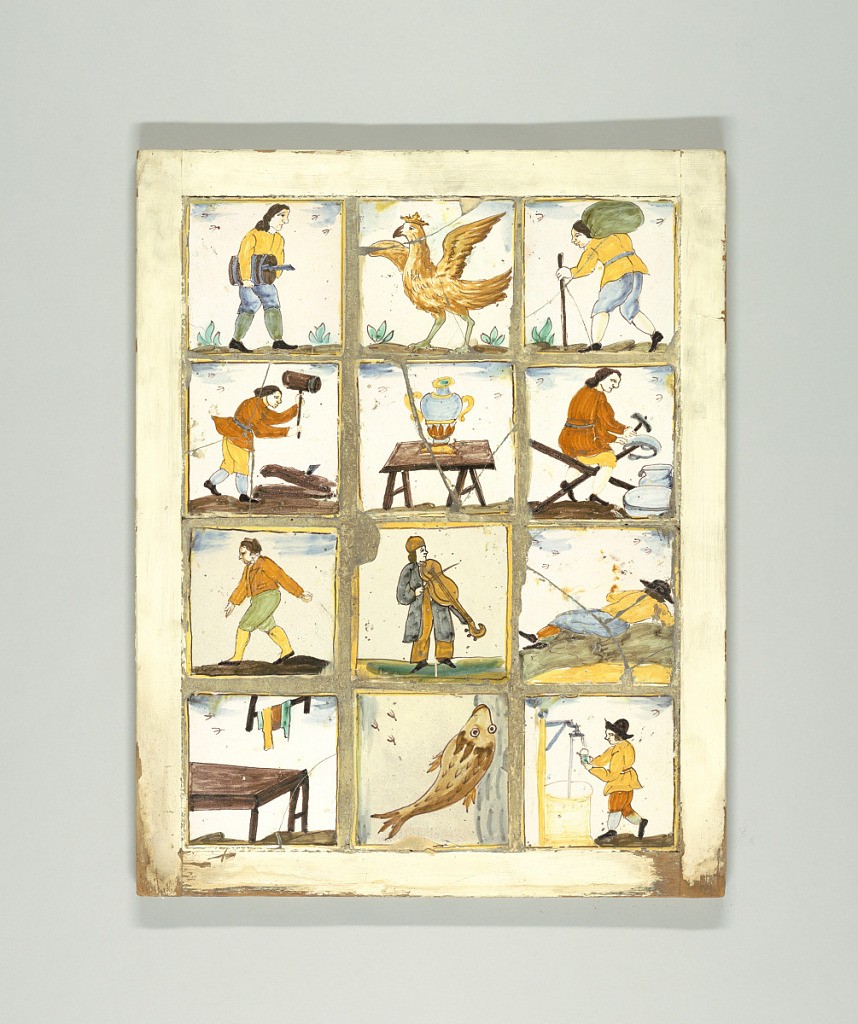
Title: Tile
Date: late 18th–early 19th century
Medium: Earthenware, glazed, high fire decorated
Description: Man carrying barrel under right arm, walking toward right.